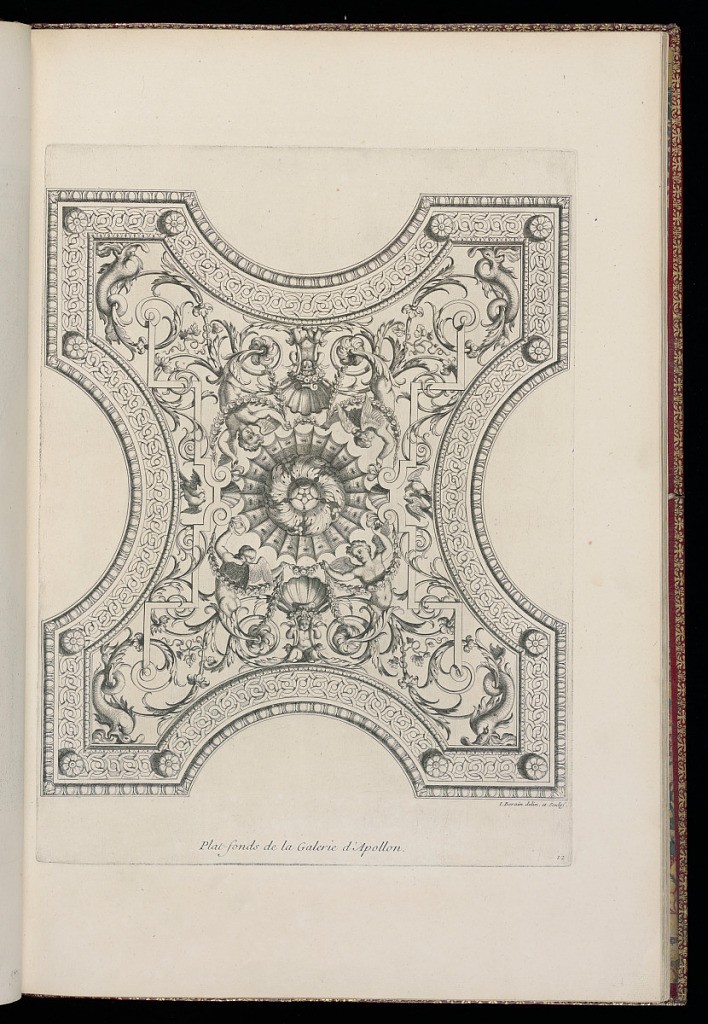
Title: Plat-fonds de la Galerie d’Apollon
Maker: Jean Bérain the Younger, French, 1674 – 1726
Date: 1710
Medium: Etching on laid paper
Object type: Bound print
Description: Twelfth plate from a series of prints depicting the ornament and interiors of the King's apartment at the Royal palaces of the Louvre and the Tuileries, part of the Cabinet du Roi (King's Cabinet) series published by the Imprimerie Royale. The plate illustrates a section of the ceiling from the Gallery of Apollo at the Louvre. The ceiling features a strapwork and rosette border and ornamented with grotesque and arabesque motifs, with winged putti, shells, dolphins, birds, foliage, acanthus leaves, and a central floral, acanthus leaf and batwing rosette. The plate is titled, signed, and numbered.